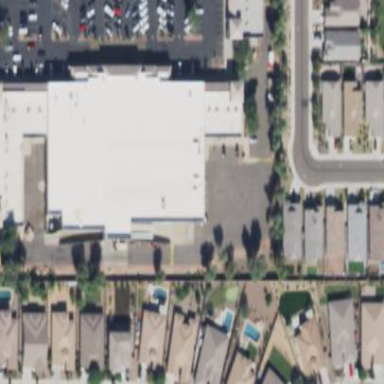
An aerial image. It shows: Supermarket located in building.